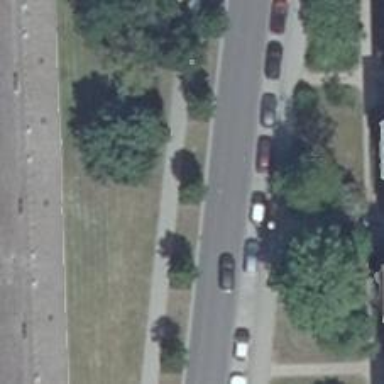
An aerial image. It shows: Avenue lined with trees.